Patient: sex M, age 65
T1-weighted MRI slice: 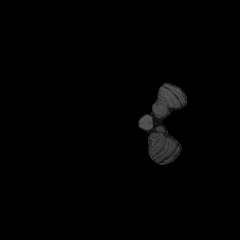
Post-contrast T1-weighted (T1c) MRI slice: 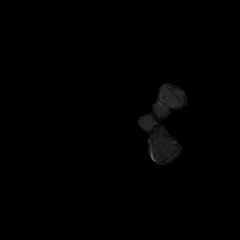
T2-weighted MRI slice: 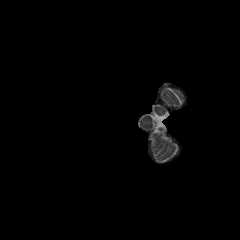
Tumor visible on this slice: no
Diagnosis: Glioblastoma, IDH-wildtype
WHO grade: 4